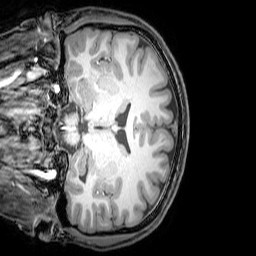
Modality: T1w
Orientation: coronal
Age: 21
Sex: male
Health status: healthy
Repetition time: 0.081 s
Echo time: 0.037 s